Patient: sex M, age 72
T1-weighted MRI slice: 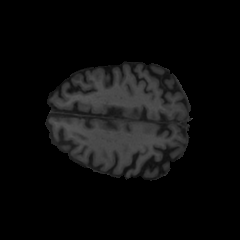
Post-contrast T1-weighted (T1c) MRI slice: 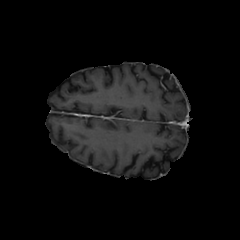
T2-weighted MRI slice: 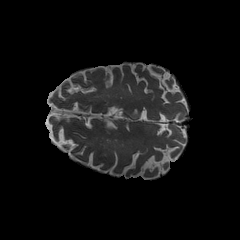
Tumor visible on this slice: no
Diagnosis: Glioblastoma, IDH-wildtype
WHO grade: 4